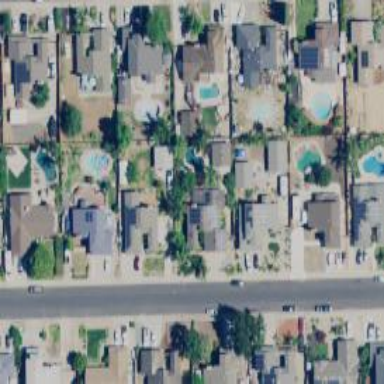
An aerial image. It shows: Single-family residential area.